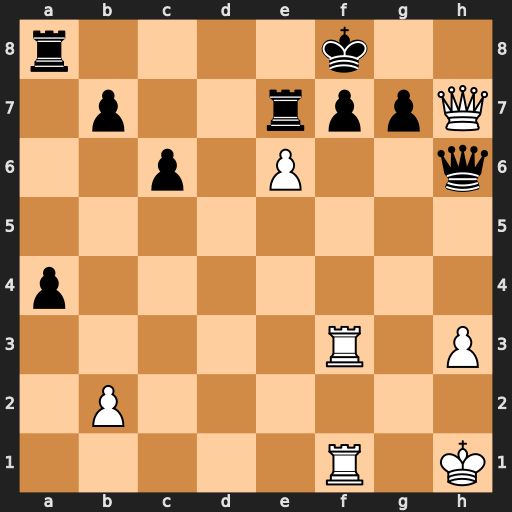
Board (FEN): r4k2/1p2rppQ/2p1P2q/8/p7/5R1P/1P6/5R1K
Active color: w
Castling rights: -
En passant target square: -
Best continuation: Rxf7+ Rxf7 Rxf7+ Ke8 Qg8#